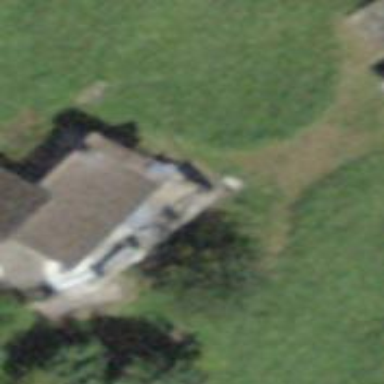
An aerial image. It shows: Hut.